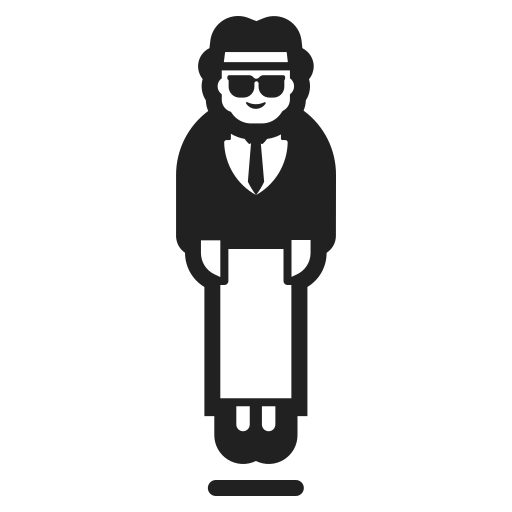
person in suit levitating high contrast default